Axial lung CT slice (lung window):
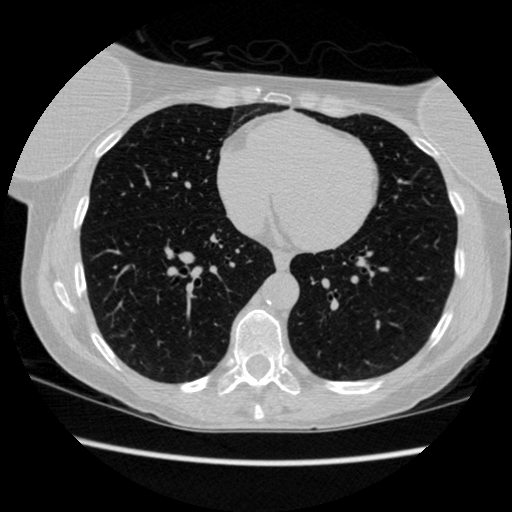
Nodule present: no